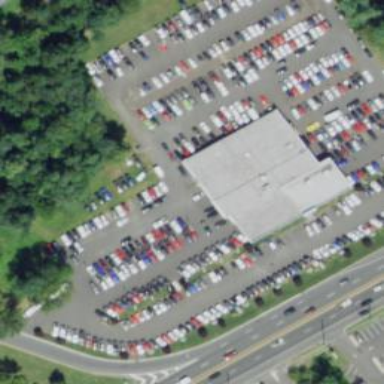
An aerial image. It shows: Car shop building.